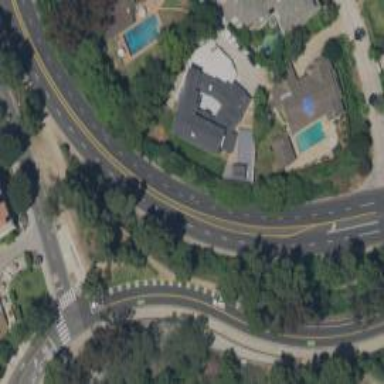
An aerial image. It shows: Secondary road with asphalt surface surrounded by residential properties.